Question: I've the following xml file:
'''
<LinearLayout xmlns:android="http://schemas.android.com/apk/res/android"
android:layout_width="match_parent"
android:layout_height="match_parent"
android:orientation="vertical">
<FrameLayout
android:id="@+id/topFragment"
android:layout_width="match_parent"
android:layout_height="wrap_content" />
<RelativeLayout
android:layout_width="match_parent"
android:layout_height="wrap_content"
android:gravity="center">
<ImageView
android:id="@+id/imageViewTest"
android:layout_width="wrap_content"
android:layout_height="wrap_content"
android:src="@drawable/icon_00" />
<TextView
android:id="@+id/textViewTest"
android:layout_below="@+id/imageViewTest"
android:layout_width="match_parent"
android:layout_height="wrap_content"
android:text="This is a Test"/>
</RelativeLayout>
<FrameLayout
android:id="@+id/bottomFragment"
android:layout_width="match_parent"
android:layout_height="wrap_content"
android:layout_gravity="bottom|center_horizontal" />
</LinearLayout>
'''
- - -
- the first FrameLayout is on top (that works)
- the elements in the RelativeLayout are centered in the middle of the screen (doesn't work)
- the last FrameLayout is on the bottom (doesn't work)
It should look like this:

My previous attempts with 'android:gravity="center"' in the 'RelativeLayout' and 'android:layout_gravity="bottom|center_horizontal"' for the second 'FrameLayout' failed.
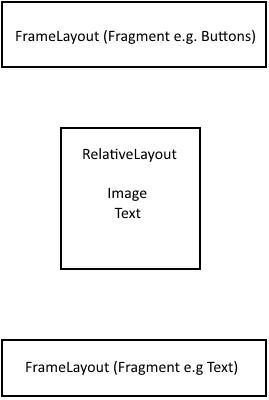
Answer: Change the 'LineareLayout' to 'Relative' and use <URL> for the last one.
The top 'View' will be anchored to the top by default
'''
<RelativeLayout xmlns:android="http://schemas.android.com/apk/res/android"
android:layout_width="match_parent"
android:layout_height="match_parent"> //removed orientation as it won't be needed anymore
<FrameLayout
android:id="@+id/topFragment"
android:layout_width="match_parent"
android:layout_height="wrap_content" />
<RelativeLayout
android:layout_width="wrap_content" // change here
android:layout_height="wrap_content"
android:layout_centernInParent="true"> // here
<ImageView
android:id="@+id/imageViewTest"
android:layout_width="wrap_content"
android:layout_height="wrap_content"
android:src="@drawable/icon_00" />
<TextView
android:id="@+id/textViewTest"
android:layout_below="@+id/imageViewTest"
android:layout_width="match_parent"
android:layout_height="wrap_content"
android:text="This is a Test"/>
</RelativeLayout>
<FrameLayout
android:id="@+id/bottomFragment"
android:layout_width="match_parent"
android:layout_height="wrap_content"
android:layout_alignParentBottom="true" /> //here
</RelativeLayout>
'''